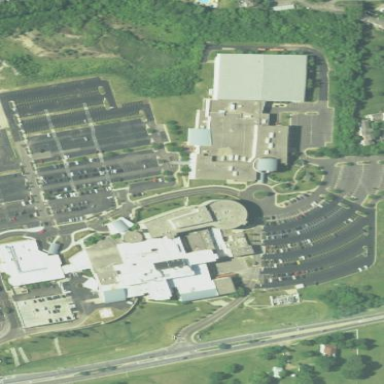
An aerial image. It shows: Healthcare facility identified as hospital.